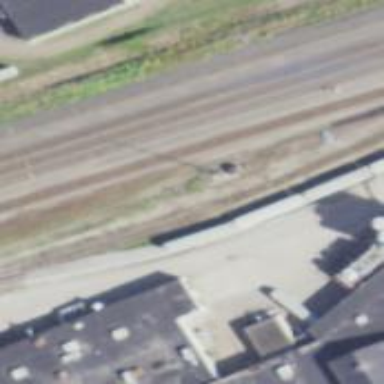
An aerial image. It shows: Railway siding with rails.